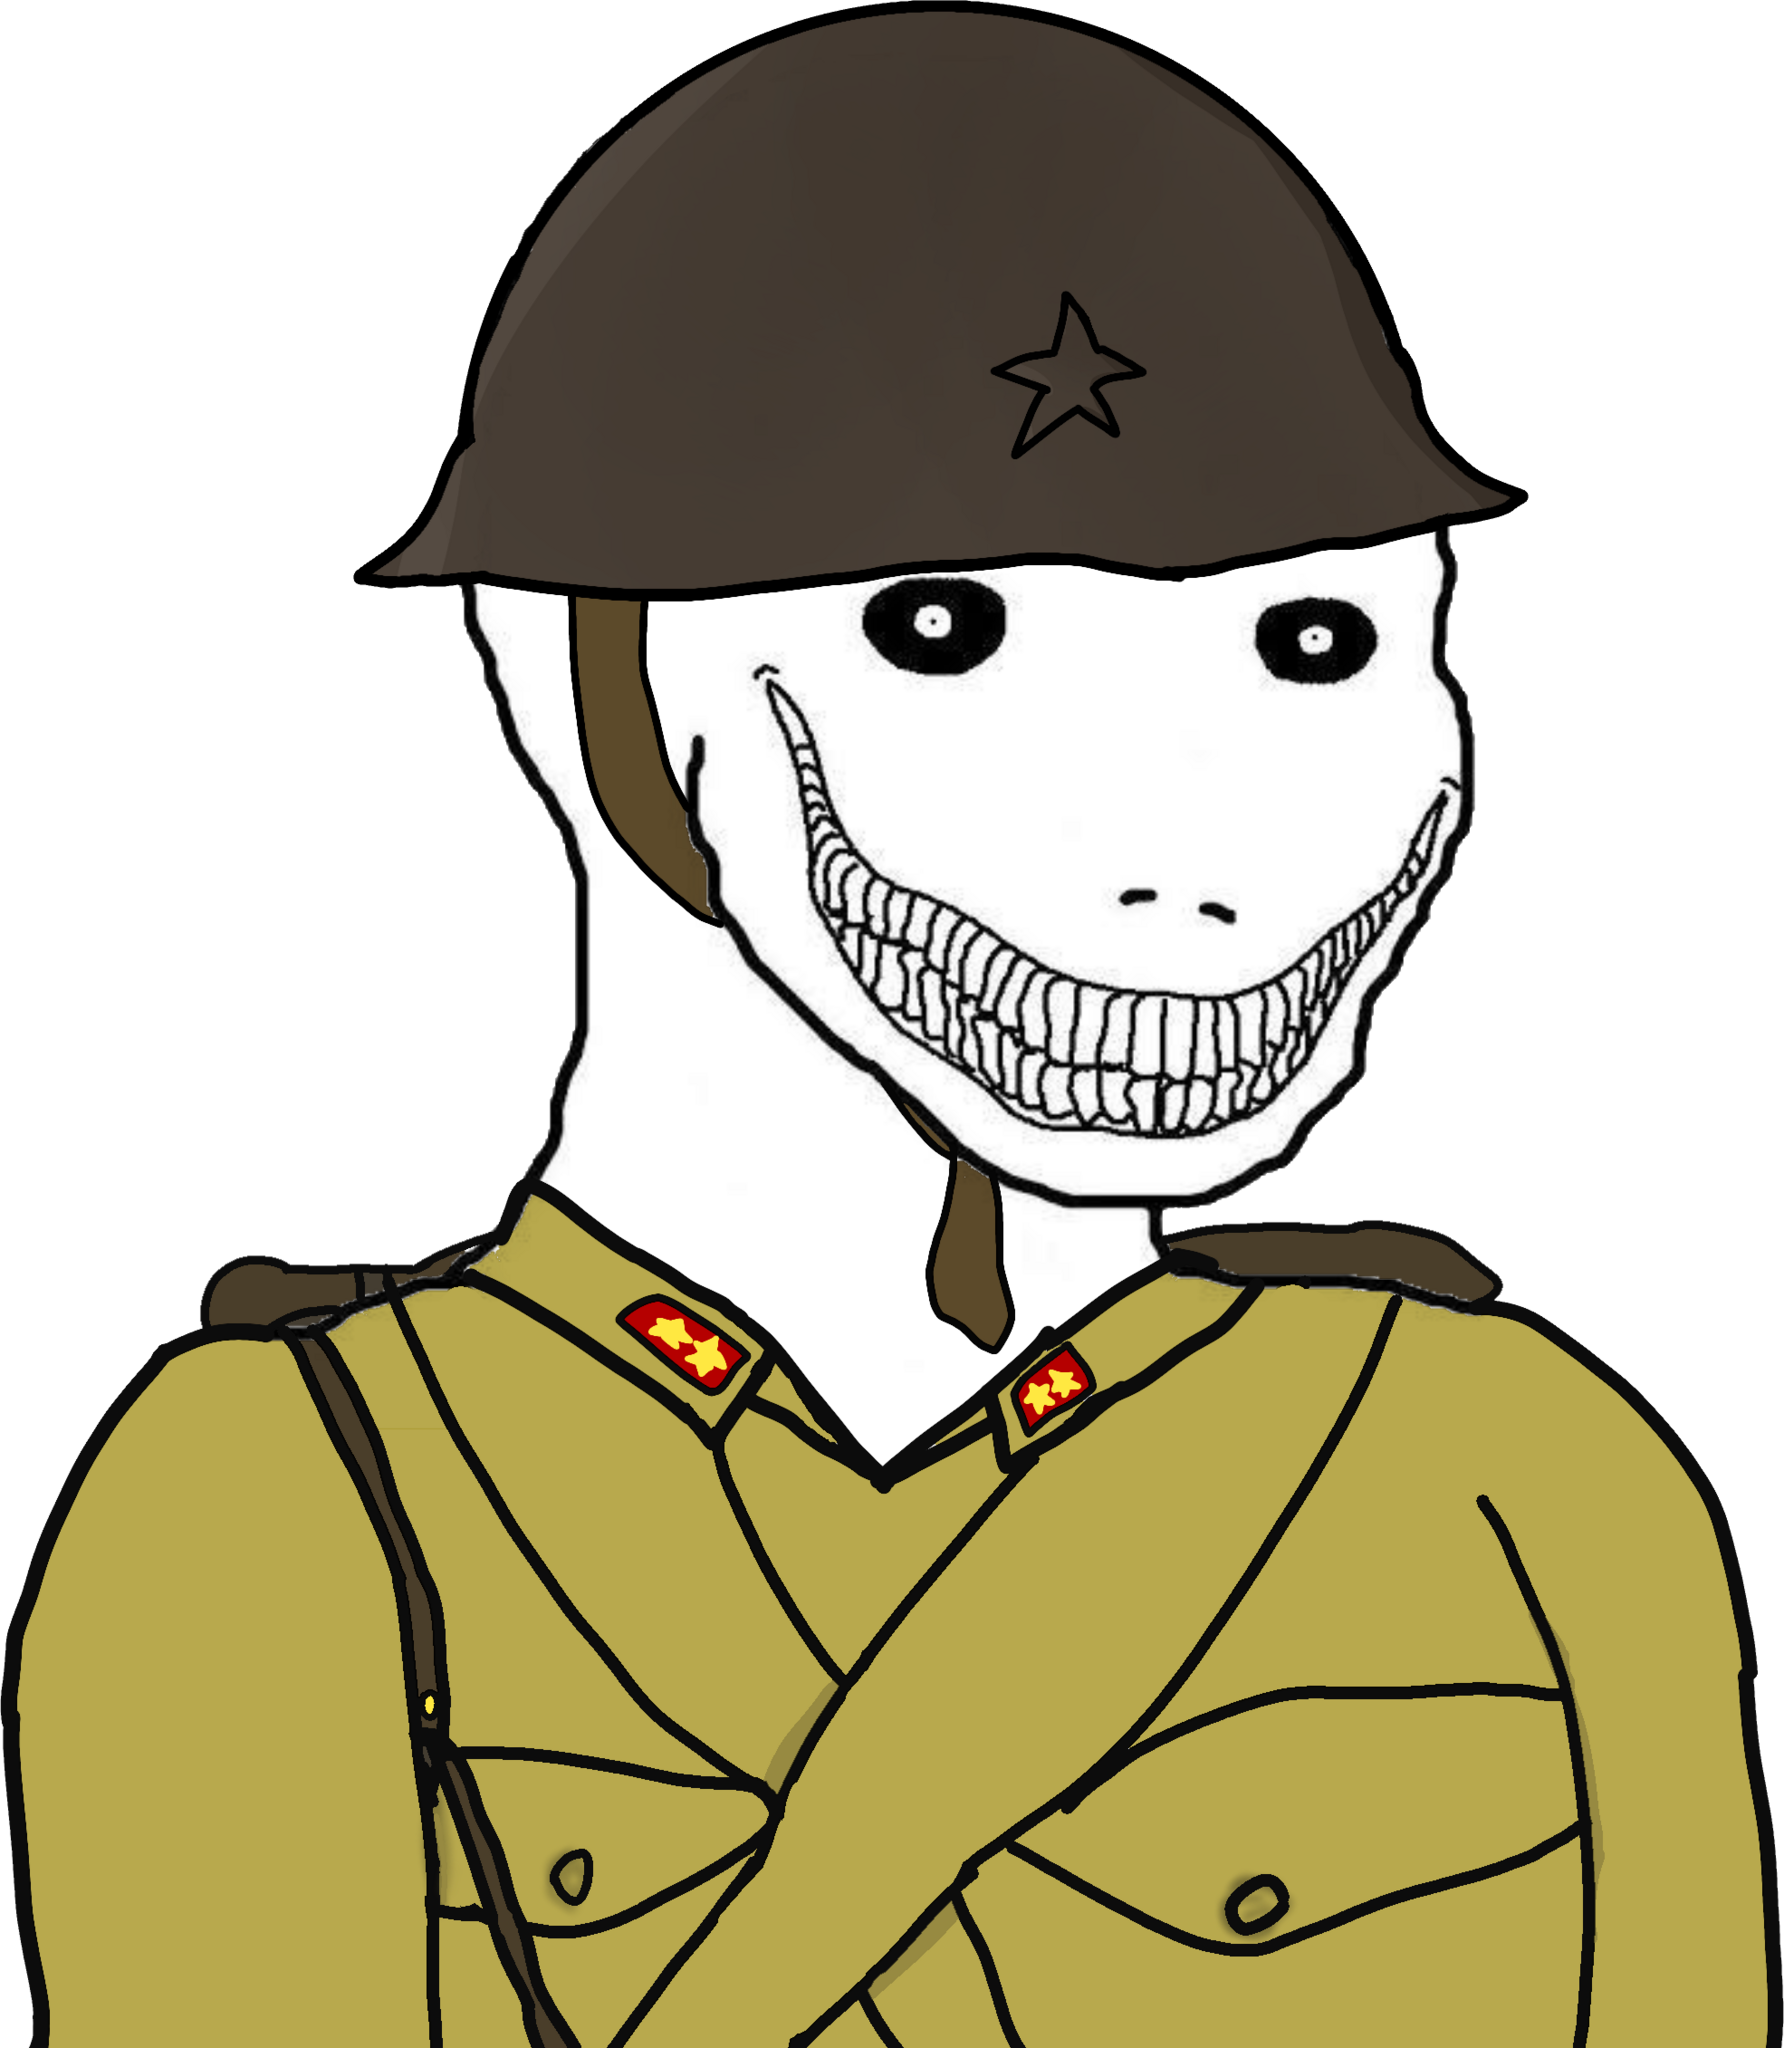
Label: 5_Oomer